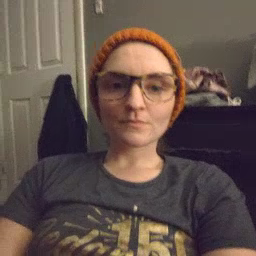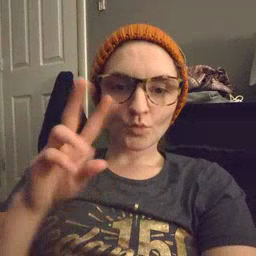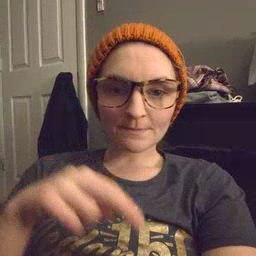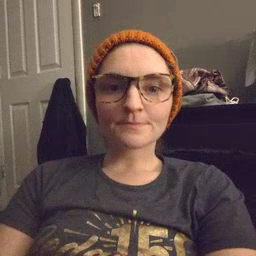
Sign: read